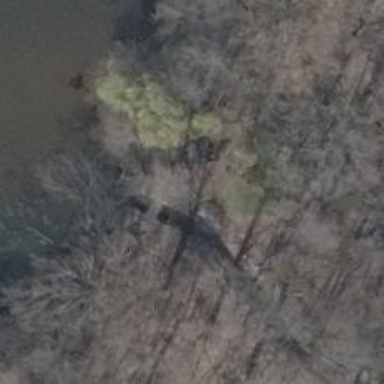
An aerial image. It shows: Path on bridge.